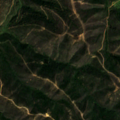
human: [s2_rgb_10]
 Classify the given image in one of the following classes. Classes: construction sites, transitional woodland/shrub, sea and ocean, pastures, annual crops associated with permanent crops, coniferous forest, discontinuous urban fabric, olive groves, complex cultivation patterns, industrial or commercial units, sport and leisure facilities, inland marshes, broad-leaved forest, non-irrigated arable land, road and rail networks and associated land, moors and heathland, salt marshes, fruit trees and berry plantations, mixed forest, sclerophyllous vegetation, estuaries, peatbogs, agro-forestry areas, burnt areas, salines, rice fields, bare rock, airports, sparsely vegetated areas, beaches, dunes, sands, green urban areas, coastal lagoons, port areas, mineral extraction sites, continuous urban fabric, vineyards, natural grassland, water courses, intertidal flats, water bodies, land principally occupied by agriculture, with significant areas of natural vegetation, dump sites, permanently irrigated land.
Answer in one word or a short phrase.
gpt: broad-leaved forest, sclerophyllous vegetation, transitional woodland/shrub